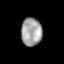
Tissue: lung
Cell type: Myeloid cells
Senescence score: 0.2033
Nuclear area (px): 585
Mean DAPI intensity: 158.432